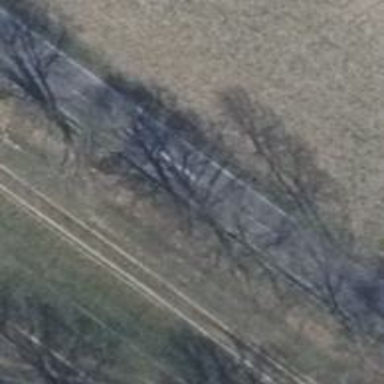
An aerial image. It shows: Tertiary road with asphalt surface.